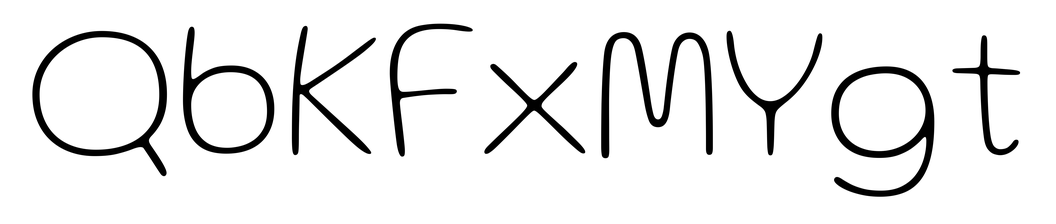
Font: Gluten_Thin